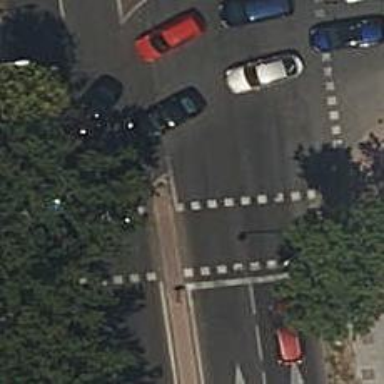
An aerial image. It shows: Crossing with zebra markings controlled by traffic signals.